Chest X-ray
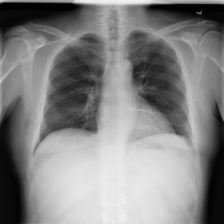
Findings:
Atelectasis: positive
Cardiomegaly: negative
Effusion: negative
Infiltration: negative
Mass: negative
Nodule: negative
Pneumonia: negative
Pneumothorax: negative
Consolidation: negative
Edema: negative
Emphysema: negative
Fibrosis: negative
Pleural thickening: negative
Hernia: negative